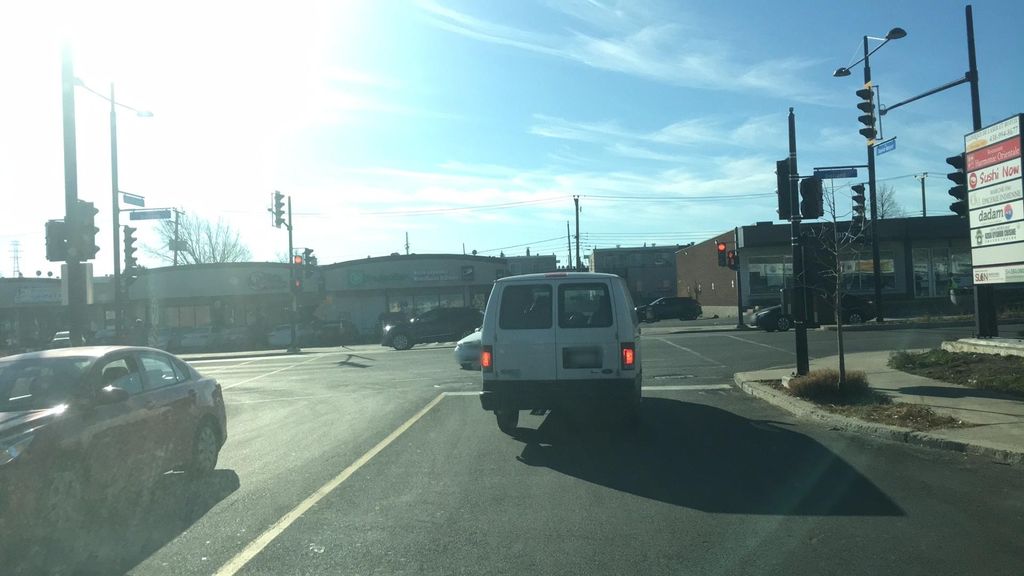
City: montreal